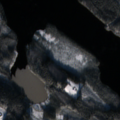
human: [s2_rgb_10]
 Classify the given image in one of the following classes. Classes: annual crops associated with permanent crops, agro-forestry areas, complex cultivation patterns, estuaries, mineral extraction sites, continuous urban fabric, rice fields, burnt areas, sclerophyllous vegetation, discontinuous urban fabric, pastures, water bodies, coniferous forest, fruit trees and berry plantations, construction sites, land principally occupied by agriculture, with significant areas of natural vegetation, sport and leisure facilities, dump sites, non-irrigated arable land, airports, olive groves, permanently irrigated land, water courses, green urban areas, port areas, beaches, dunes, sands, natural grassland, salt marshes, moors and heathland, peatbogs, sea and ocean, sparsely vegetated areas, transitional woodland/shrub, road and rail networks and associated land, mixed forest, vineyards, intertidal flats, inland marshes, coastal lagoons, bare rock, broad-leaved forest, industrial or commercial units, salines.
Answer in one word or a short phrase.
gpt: land principally occupied by agriculture, with significant areas of natural vegetation, coniferous forest, mixed forest, water bodies